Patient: sex M, age 73
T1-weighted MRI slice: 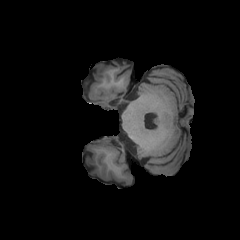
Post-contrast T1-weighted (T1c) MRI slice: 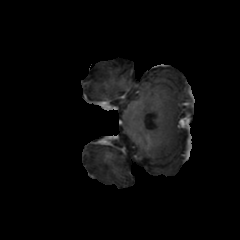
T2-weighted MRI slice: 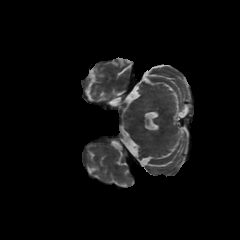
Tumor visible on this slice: no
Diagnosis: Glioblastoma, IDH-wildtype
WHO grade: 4